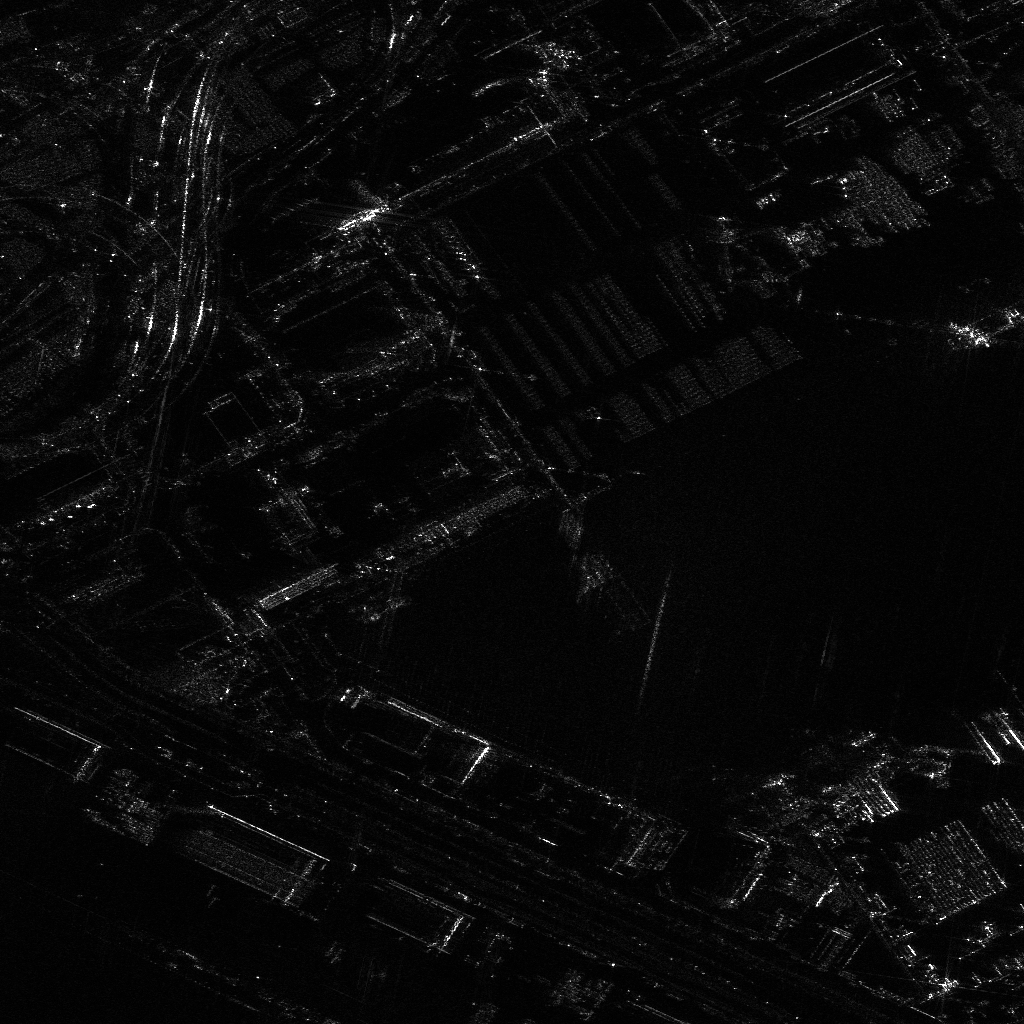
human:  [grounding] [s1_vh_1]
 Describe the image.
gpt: In the satellite image, there is  <ref>1 medium dredger </ref> <box>[[94, 28, 97, 35, 65]]</box> located at right.